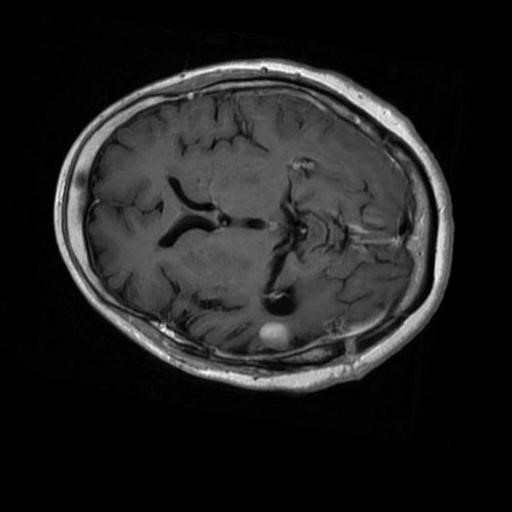
Label: brain_glioma